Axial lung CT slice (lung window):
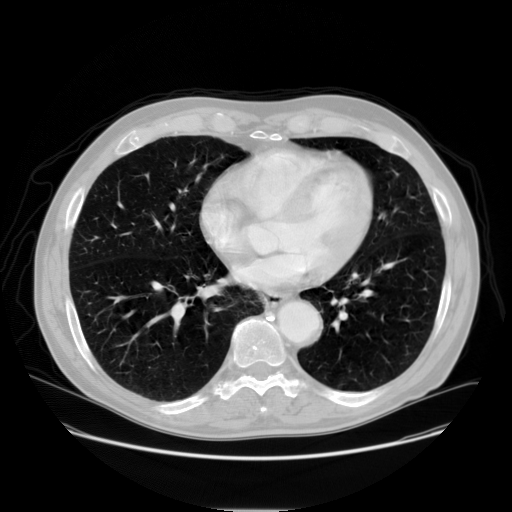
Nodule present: no